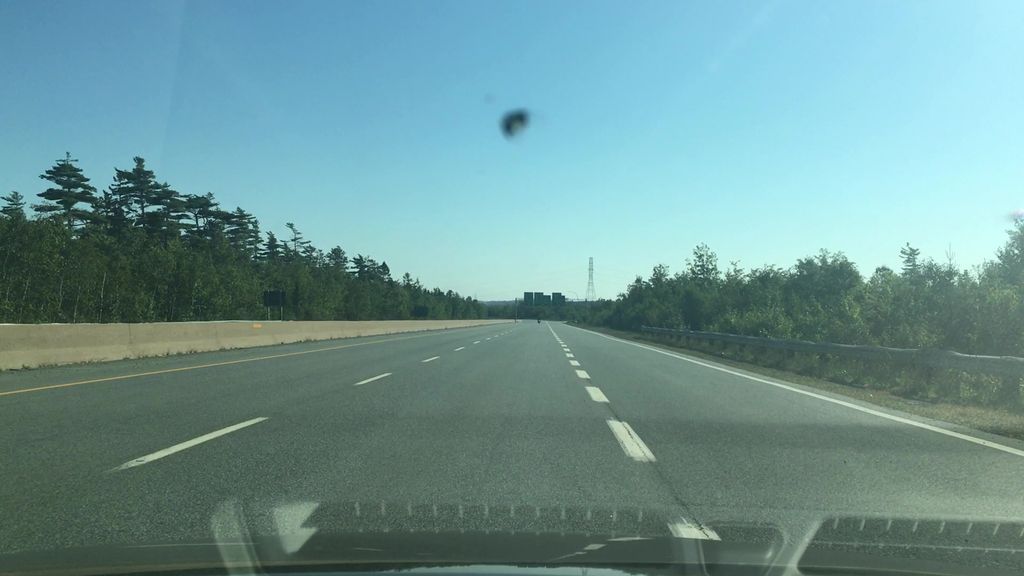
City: halifax